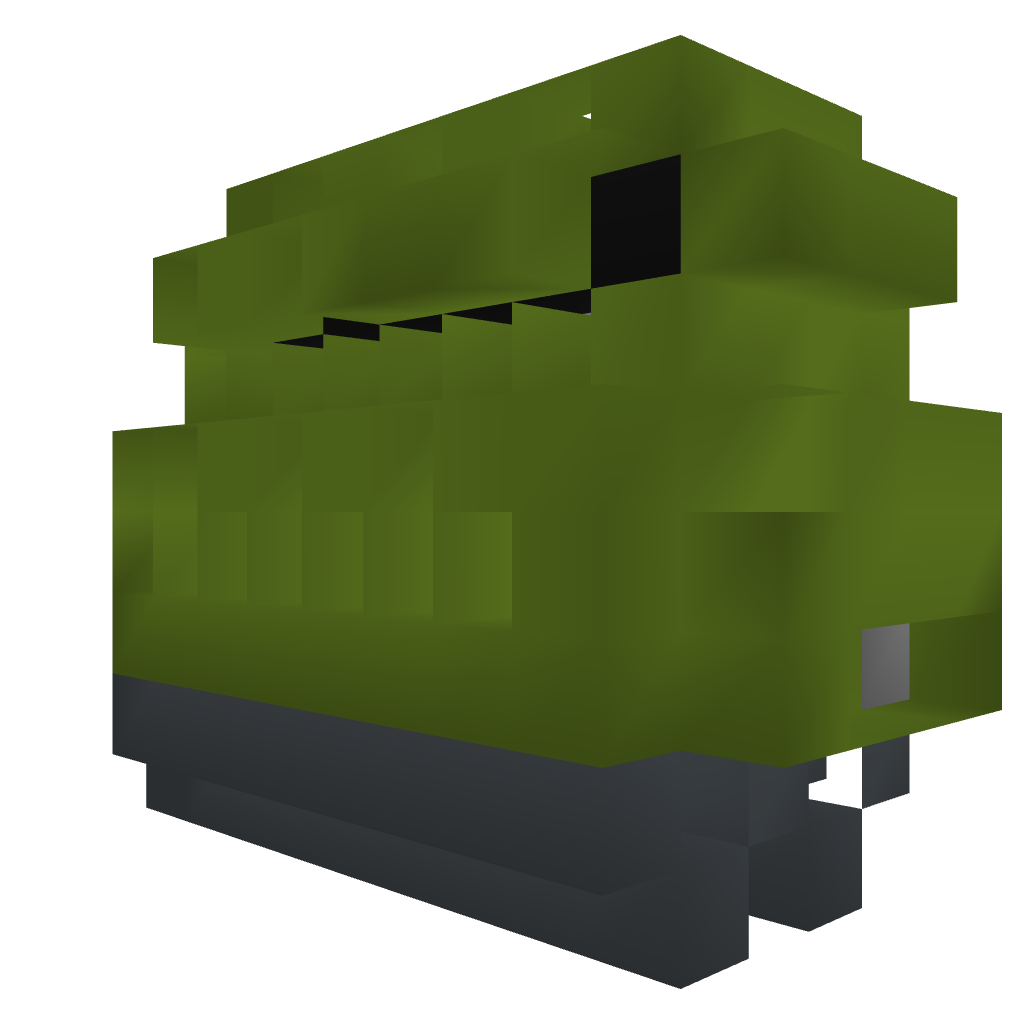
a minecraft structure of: Small Canon (1-5)